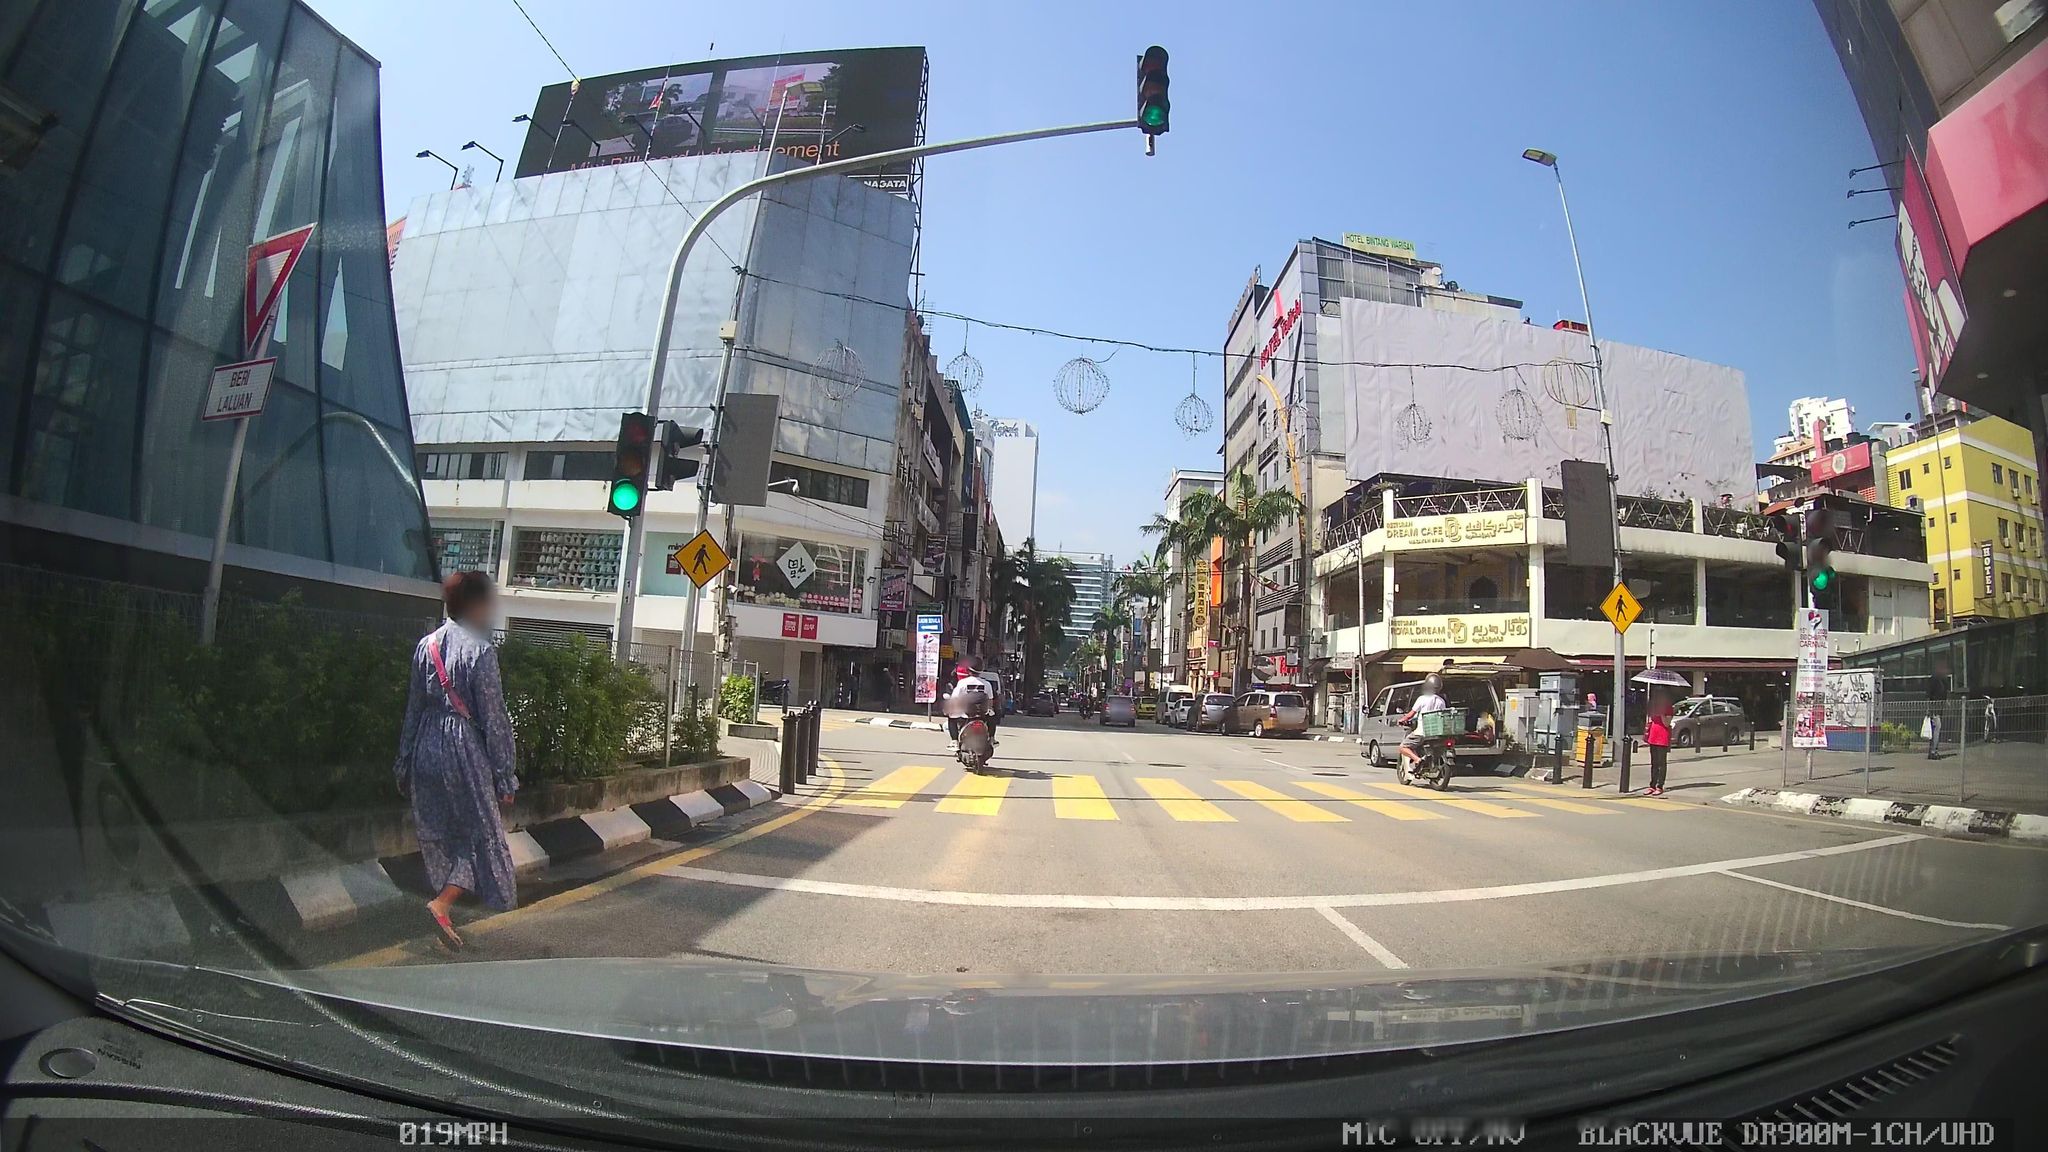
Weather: clear
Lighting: day
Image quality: good
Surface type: driving surface
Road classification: service
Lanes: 3
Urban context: urban centre
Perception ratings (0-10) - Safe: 4.94, Lively: 7.01, Beautiful: 2.77, Boring: 1.39, Depressing: 3.45, Wealthy: 1.89